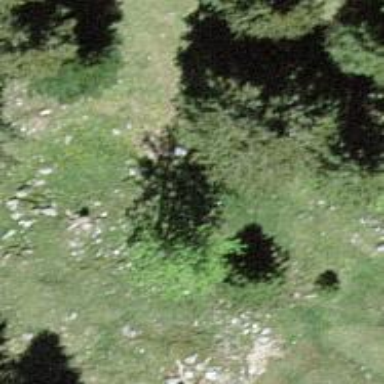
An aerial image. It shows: Needle-leaved tree in natural setting.